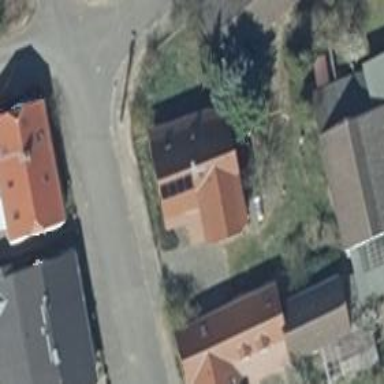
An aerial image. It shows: House with flat roof colored in #ffeded.